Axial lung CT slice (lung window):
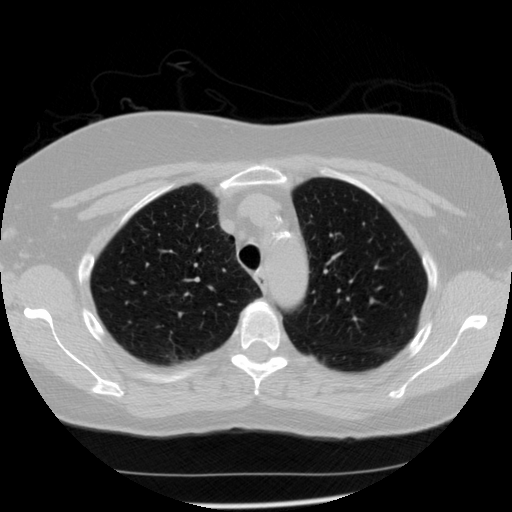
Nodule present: no